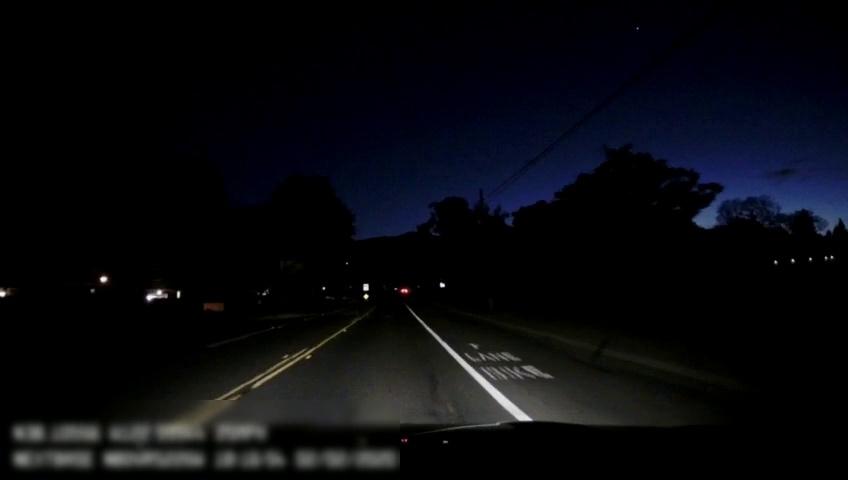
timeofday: Night
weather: Other
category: Drivable Space
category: Lanes | Alternate Lane
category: Lanes | Alternate Lane
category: Lanes | Opposite Lane